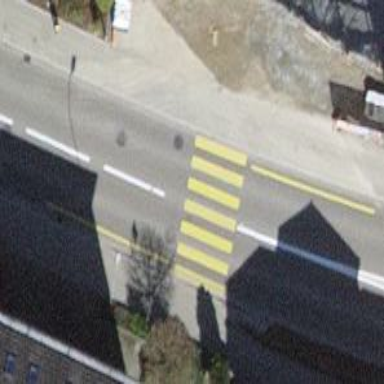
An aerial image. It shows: Uncontrolled zebra crossing with notable zebra markings.